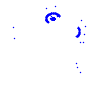
Particle: electron